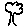
Label: tree